В неотапливаемом помещении работает холодильник с терморегулятором. В момент подключения холодильника к сети температура на улице, в помещении и в холодильнике была одинакова.
Считая температуру на улице постоянной, изобразите приближенно на графиках, как менялась температура в помещении после подключения холодильника. Рассмотрите три случая:
холодильник пустой;
заполнен продуктами;
дверца холодильника открыта. Все три графика зависимости температуры от времени начертите на одном рисунке.
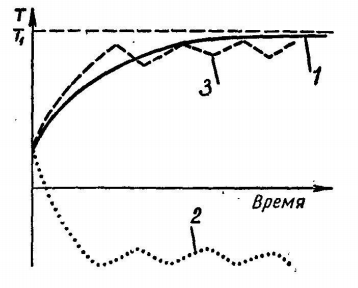
Темы:
T, Термодинамика, Холодильные машины, Всероссийские, Температура